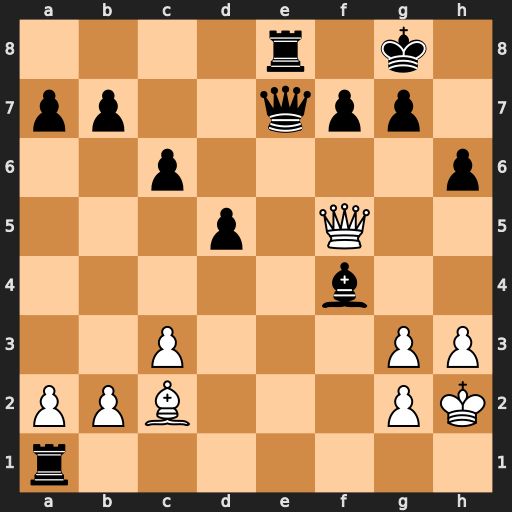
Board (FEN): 4r1k1/pp2qpp1/2p4p/3p1Q2/5b2/2P3PP/PPB3PK/r7
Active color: w
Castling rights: -
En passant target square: -
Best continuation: Qh7+ Kf8 Qh8#